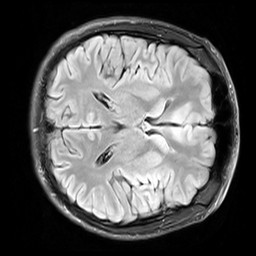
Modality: FLAIR
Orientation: axial
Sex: male
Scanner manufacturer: siemens
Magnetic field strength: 3 T
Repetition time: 10 s
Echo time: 0.09 s